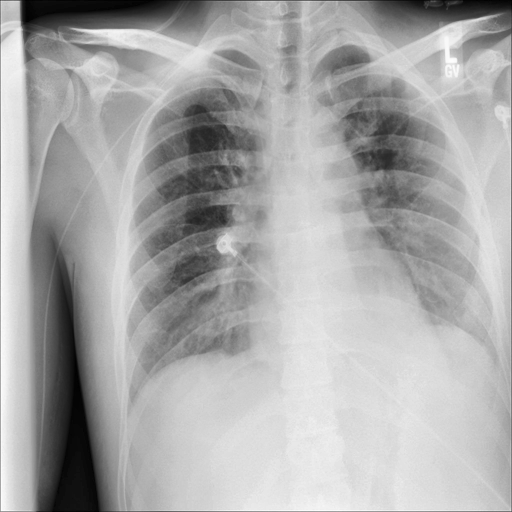
Finding: NORMAL